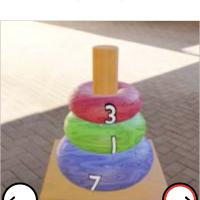
Task: sum
Answer: 11